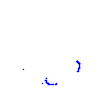
Particle: kaon